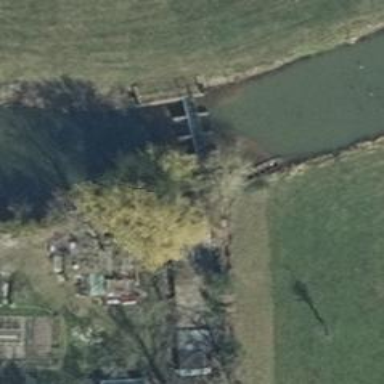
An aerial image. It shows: Weir along the waterway.